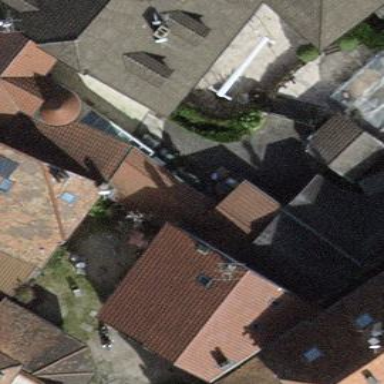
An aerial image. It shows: Gabled building with roof made of roof tiles.